Question: I would like to display a '<div>' element inline so that it is surrounded with text.
My code is:
'''
<span>Here is some <div class="a"></div> text</span>
'''
Let's say, the class '"a"' is defined as below:
'''
.a {
width:20px;
height:20px;
background-color:#f00;
}
'''
The result should be like this:

Is it doable? Thank you for any suggestions.
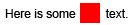
Answer: There's a CSS property 'display: inline-block;' but I don't know how compatible with browsers it is (works fine in my FF)
I've tested it in Chrome, FF and IE.
Works in IE8, not IE7. Chrome is fine as is FF